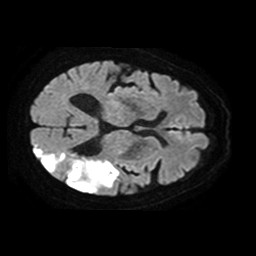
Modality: TRACE
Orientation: axial
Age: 78
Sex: female
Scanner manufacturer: philips
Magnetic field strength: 1.5 T
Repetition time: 3.365 s
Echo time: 0.09255 s